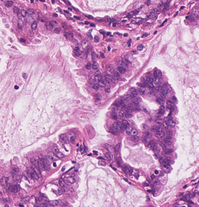
Tumor epithelial tissue: yes
Tumor-associated stroma tissue: yes
Normal tissue: no